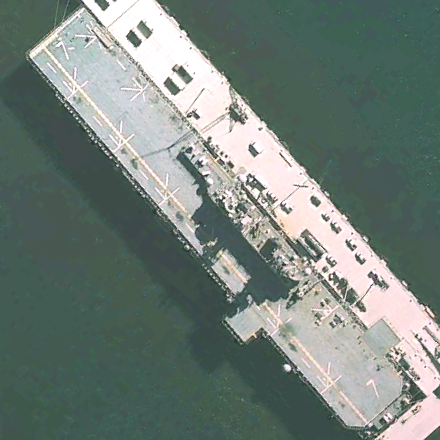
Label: assault